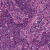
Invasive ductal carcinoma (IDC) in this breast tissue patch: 1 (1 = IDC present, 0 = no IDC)